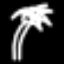
Label: palm tree